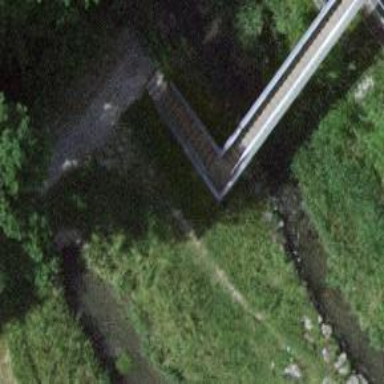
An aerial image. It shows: Bridge with steps crossing over.